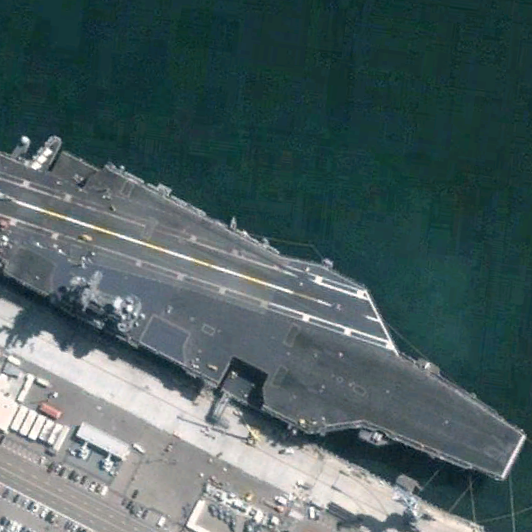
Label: Nimitz-class_aircraft_carrier